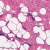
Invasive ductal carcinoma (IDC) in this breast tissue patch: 0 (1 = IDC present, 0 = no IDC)